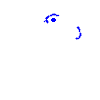
Particle: electron